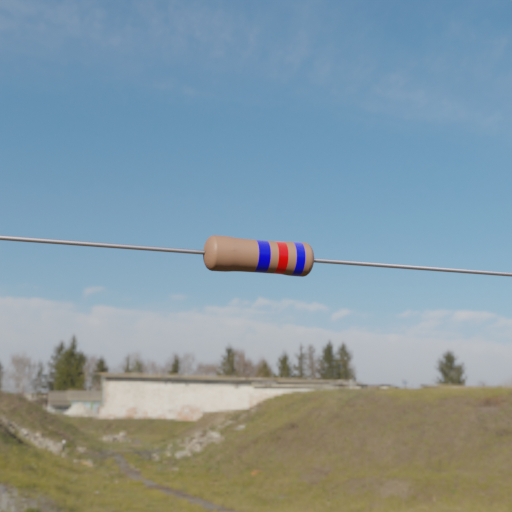
Resistor colour bands (in order): blue, red, blue